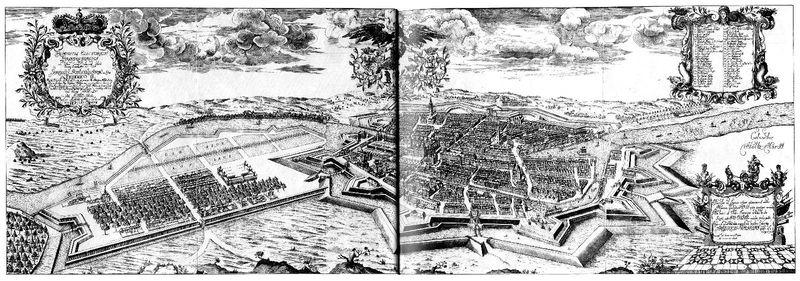
Titel: Die Residenzstadt Berlin-Cölln innerhalb der sternförmigen Festungsanlage des 17. Jahrhunderts und die  Dorotheenstadt im Bereich der Linden
Künstler: Johann Bernhard Schultz
Institution: Berlin, Deutsche Staatsbibliothek
Schlagwörter: adler, himmel, wasser, weiß, wolken, bäume, fluss, landschaft, stadt, blumen, grau, schwarz, straße, anlage, gebäude, barock, feld, häuser, gewässer, kirche, wege, krone, turm, schrift, mauer, grafik, vogelperspektive, inschrift, stadtansicht, straßen, festung, stich, schwarzweiß, text, lorbeer, wappen, seiten, mittelalter, stadtmauer, plan, kupferstich, burggraben, legende, lager, grundriss, wall, stadtplan, bastionen, sternförmig, viertel, doppelseite, besfestigung, stadtgraben, isometrie, festungsanlage, stadtbefestigung, 16. jahrhundert